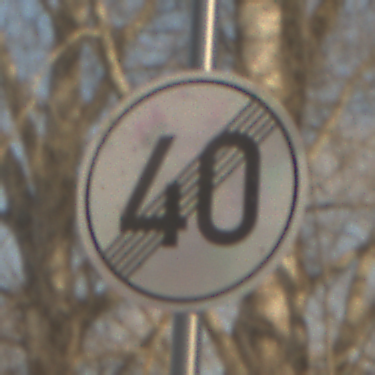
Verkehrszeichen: EndeGeschwindigkeit40
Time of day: SunriseSunset
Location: Outdoor (Nature)
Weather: PartlyCloudy
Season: NotSpecified
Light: Natural